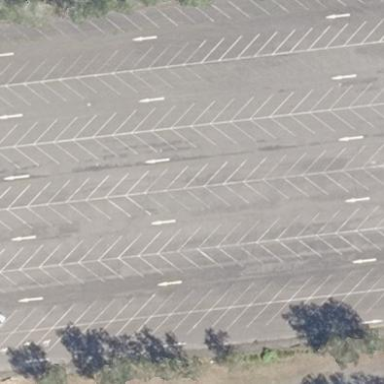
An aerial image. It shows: Parking area with asphalt surface.